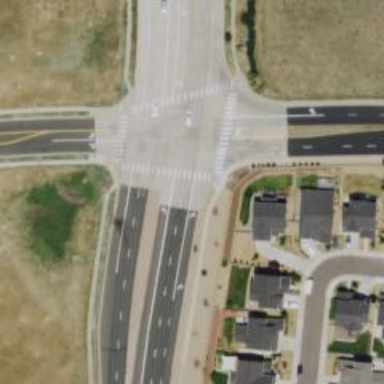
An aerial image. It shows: Marked crossing on the road.